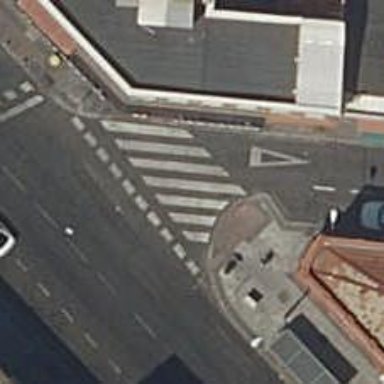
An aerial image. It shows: Asphalt footway with uncontrolled crossing and markings.